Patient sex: M
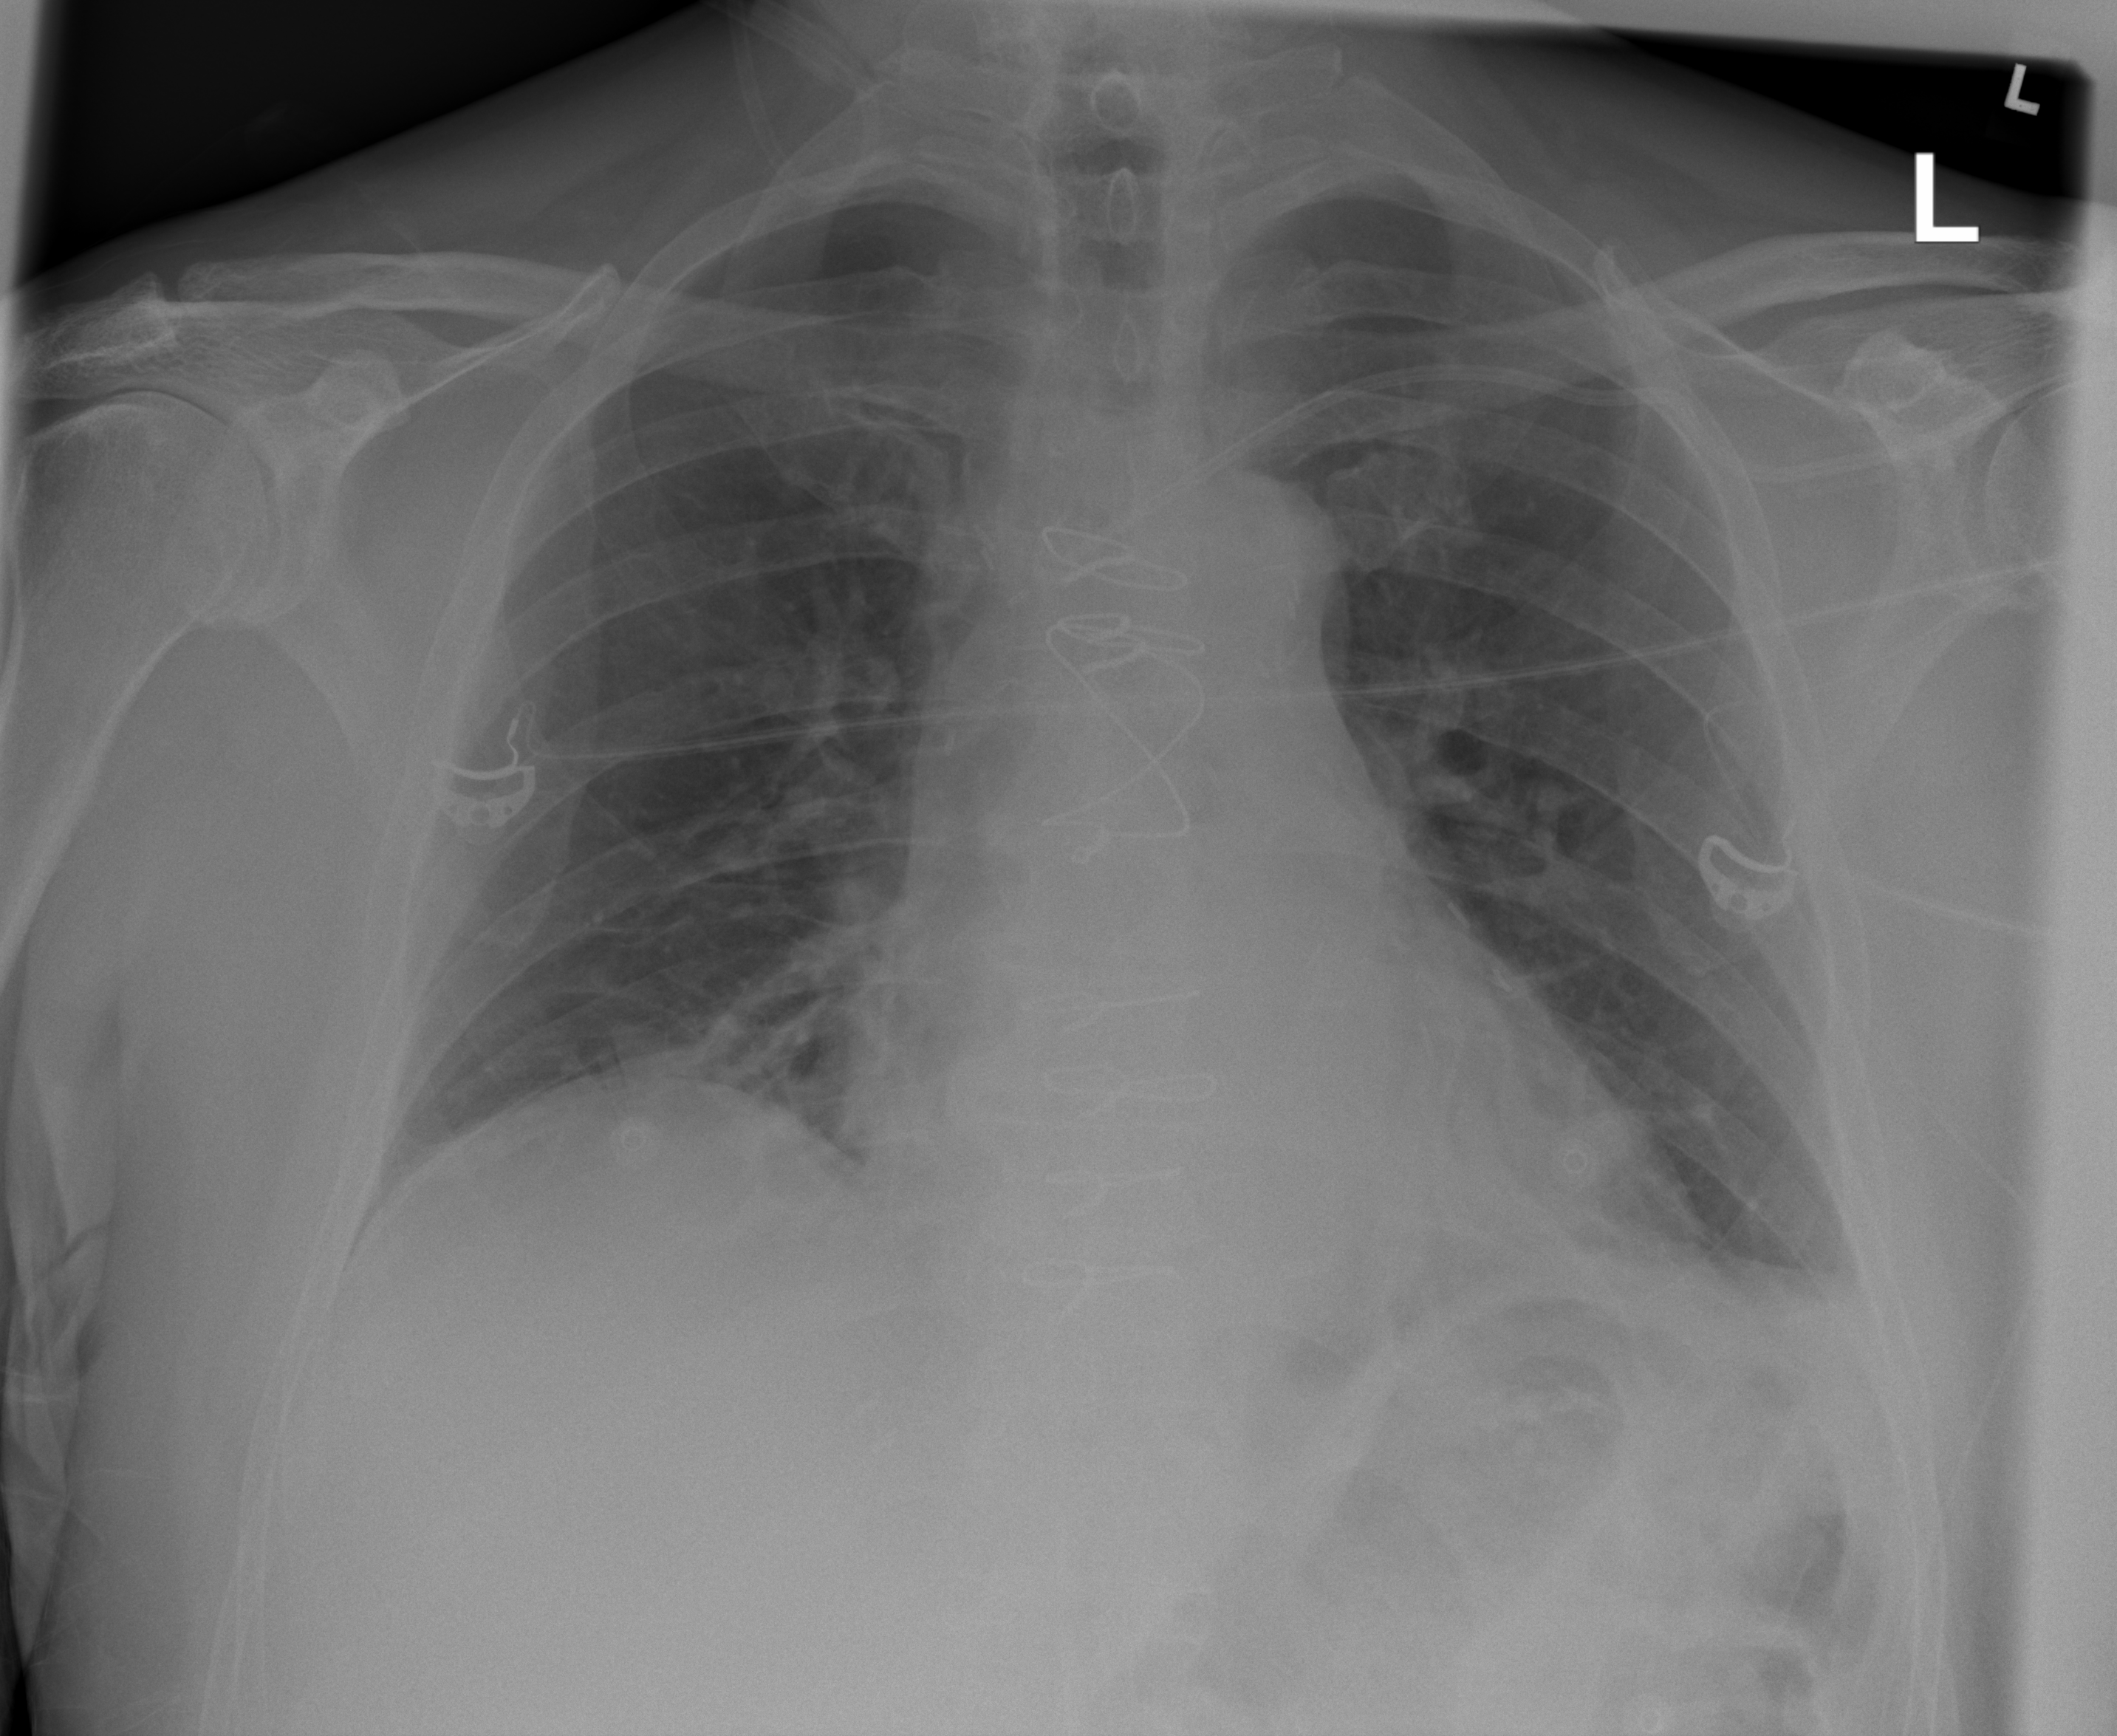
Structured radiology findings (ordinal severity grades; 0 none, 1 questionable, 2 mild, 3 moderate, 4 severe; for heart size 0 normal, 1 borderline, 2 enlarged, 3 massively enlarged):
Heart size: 2
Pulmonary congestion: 0
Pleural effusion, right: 0
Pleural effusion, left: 2
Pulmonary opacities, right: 0
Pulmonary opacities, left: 0
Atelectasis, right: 2
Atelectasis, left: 2